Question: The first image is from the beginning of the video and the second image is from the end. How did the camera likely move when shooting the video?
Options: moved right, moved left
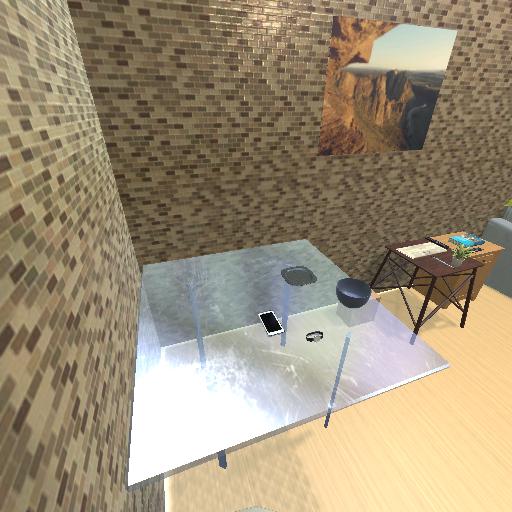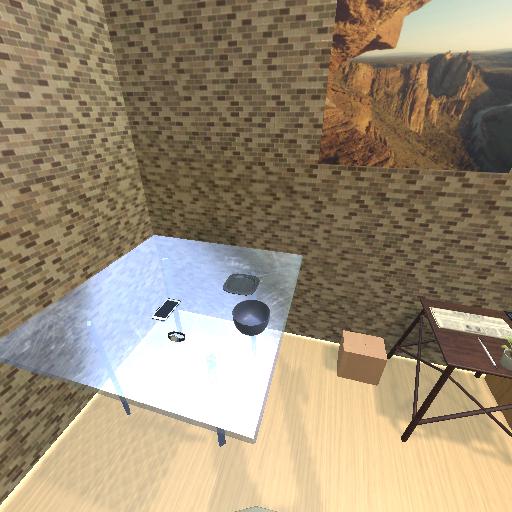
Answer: moved right